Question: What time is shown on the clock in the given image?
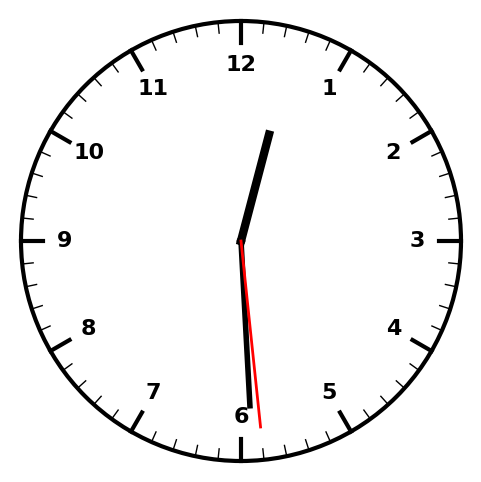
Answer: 12:29:29